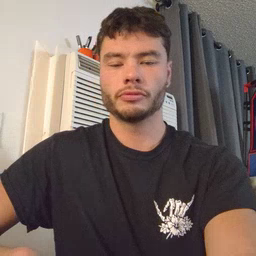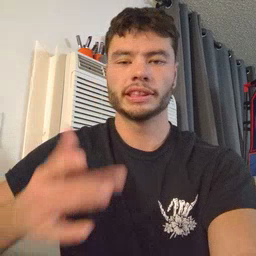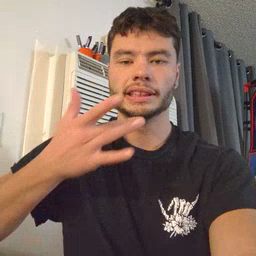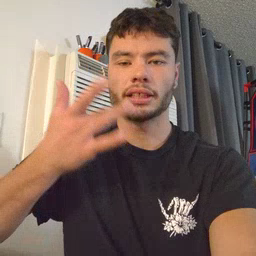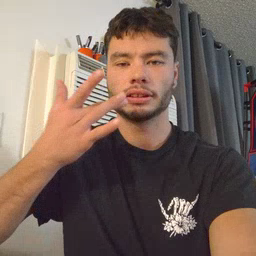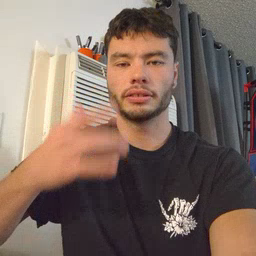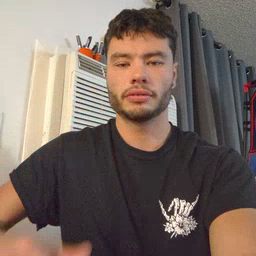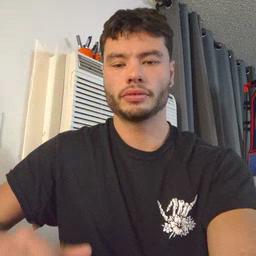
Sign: taste